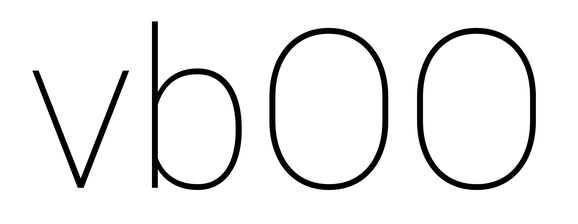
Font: Roboto_Thin